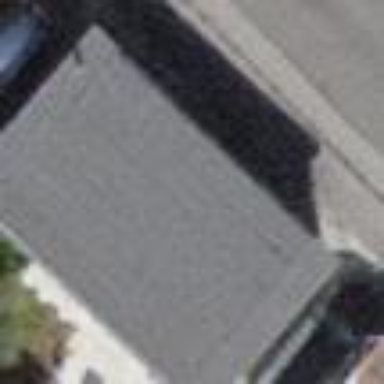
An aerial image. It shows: Garage.